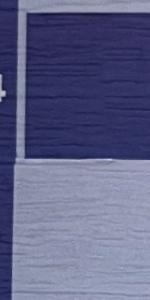
Label: Empty